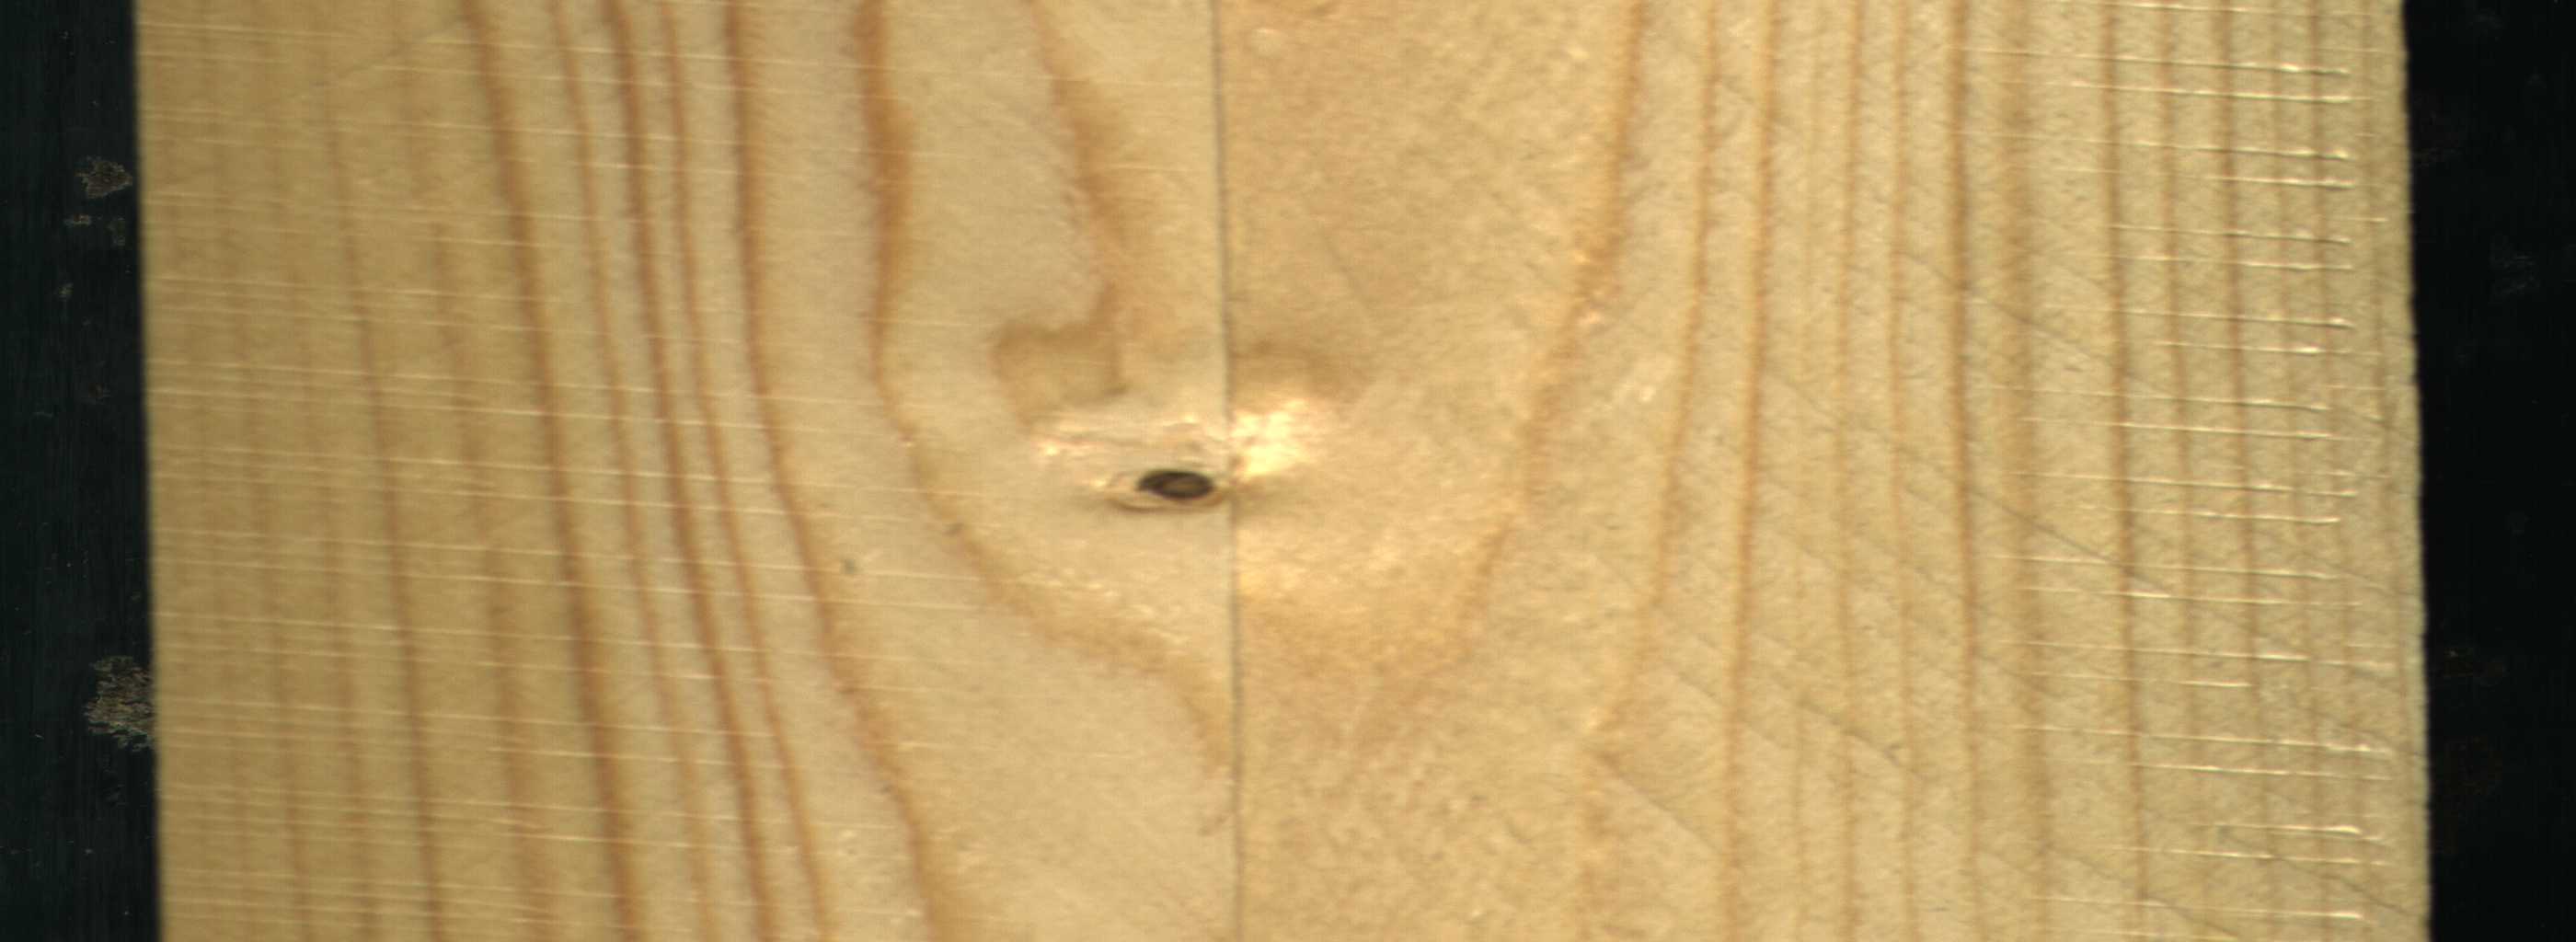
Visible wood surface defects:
Dead_Knot